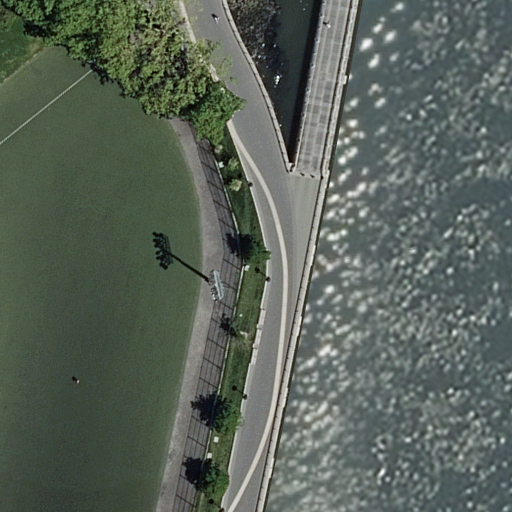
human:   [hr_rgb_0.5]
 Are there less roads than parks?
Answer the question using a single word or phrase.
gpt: no

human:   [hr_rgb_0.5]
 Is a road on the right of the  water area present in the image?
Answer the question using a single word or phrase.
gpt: no

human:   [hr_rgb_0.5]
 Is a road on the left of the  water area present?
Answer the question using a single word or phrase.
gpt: yes

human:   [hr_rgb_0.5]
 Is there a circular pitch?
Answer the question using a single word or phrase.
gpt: no

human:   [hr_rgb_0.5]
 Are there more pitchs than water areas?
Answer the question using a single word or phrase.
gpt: no

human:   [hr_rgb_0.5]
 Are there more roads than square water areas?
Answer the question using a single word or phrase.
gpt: yes

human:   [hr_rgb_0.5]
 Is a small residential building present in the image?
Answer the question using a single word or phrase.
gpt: no

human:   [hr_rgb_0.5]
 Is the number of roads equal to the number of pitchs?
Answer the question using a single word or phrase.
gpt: no

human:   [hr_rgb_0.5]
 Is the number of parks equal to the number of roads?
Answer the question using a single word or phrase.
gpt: no

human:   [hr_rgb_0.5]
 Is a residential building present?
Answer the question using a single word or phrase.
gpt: no

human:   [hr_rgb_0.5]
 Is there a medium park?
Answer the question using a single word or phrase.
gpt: no

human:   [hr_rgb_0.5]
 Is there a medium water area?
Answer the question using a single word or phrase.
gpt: no

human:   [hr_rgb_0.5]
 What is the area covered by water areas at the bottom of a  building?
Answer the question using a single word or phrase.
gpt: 0m2

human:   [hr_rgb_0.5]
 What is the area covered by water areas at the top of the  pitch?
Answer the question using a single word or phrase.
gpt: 4789m2

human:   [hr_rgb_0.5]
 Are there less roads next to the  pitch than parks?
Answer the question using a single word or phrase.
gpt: no

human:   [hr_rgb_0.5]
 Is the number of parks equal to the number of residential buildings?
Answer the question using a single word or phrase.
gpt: no

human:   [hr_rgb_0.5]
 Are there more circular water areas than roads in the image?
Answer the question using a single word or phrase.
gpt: no

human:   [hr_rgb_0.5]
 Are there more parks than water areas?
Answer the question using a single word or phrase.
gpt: no

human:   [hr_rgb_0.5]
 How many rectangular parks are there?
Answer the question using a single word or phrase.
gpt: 1

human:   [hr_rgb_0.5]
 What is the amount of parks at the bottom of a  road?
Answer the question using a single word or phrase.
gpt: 1

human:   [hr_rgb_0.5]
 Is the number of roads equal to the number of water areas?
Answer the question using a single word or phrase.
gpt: no

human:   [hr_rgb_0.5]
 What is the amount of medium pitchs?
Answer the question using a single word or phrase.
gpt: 0

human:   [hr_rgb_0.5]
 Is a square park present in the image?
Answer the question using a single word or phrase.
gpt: no

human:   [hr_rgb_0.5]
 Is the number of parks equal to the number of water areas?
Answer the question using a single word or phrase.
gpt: yes

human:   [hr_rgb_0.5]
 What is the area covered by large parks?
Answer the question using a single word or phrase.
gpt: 6473m2

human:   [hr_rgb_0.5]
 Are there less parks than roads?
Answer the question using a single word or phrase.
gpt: yes

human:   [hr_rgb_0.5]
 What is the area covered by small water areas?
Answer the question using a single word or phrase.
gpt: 0m2

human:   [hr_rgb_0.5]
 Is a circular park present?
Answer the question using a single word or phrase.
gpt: no

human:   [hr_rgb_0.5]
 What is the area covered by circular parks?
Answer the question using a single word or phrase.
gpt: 0m2

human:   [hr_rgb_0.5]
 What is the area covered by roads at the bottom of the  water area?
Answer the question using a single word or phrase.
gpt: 0m2

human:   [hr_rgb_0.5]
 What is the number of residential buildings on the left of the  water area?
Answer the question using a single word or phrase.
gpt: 0

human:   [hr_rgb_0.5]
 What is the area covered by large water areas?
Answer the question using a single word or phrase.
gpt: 4789m2

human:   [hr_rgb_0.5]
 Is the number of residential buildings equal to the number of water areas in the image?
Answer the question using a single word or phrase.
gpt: no

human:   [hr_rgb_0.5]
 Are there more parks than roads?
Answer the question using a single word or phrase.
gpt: no

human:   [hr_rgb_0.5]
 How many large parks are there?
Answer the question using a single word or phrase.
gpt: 1

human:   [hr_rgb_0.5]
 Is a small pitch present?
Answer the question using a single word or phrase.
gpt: yes